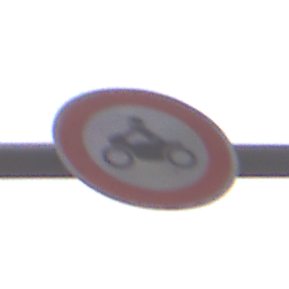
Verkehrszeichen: VerbotKraftraeder
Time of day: MorningAfternoon
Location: Outdoor (Urban)
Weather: Overcast
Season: NotSpecified
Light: Natural